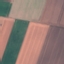
Land use / land cover: AnnualCrop